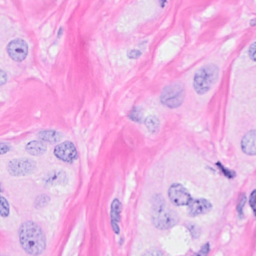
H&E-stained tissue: Breast